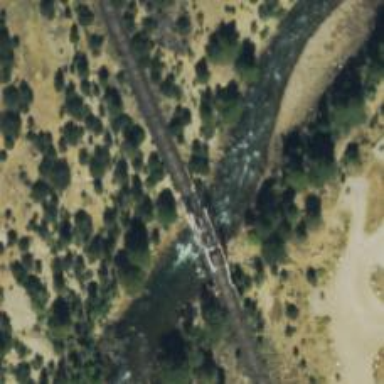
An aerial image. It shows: Disused railway bridge.